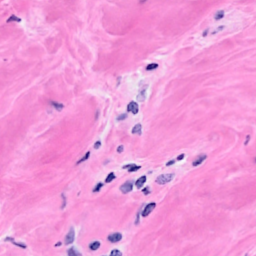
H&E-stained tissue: Breast